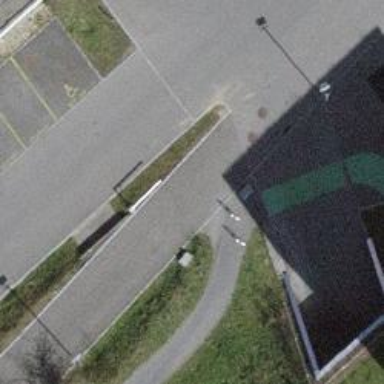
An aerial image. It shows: Cycle barrier.